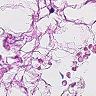
Metastatic tissue present: no